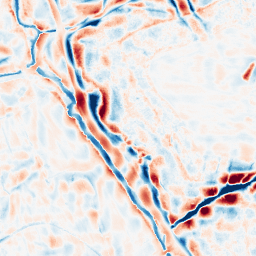
Category: wavelet
Decomposition family: wavelet_biorthogonal
Decomposition parameters: wavelet: bior4.4
level: 4
Upsampling method: bicubic
Upsampling parameters: scale: 4
Upsampling scale: 4